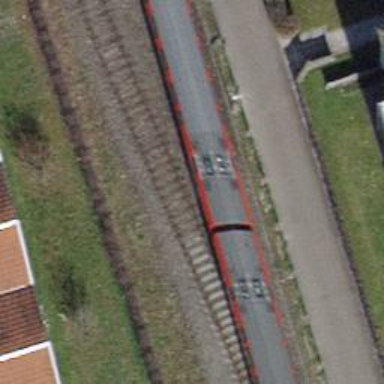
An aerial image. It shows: Single railway track with electrified contact line.